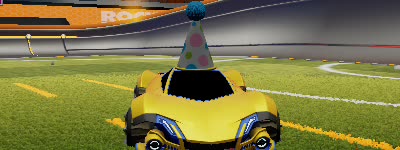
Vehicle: werewolf